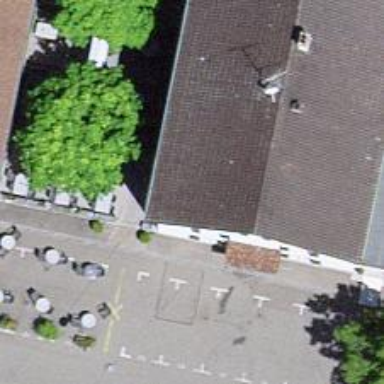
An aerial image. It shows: Restaurant.